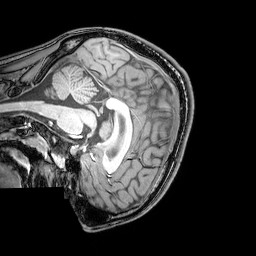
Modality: T1w
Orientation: sagittal
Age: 22
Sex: male
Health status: healthy
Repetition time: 0.081 s
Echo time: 0.037 s